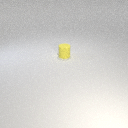
small yellow rubber cylinder